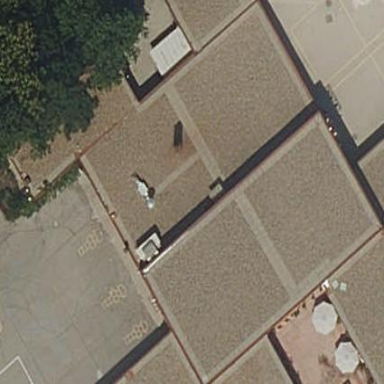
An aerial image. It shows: School building.